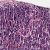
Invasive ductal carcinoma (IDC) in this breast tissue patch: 1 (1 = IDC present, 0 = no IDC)